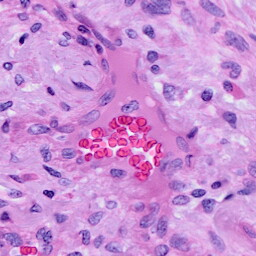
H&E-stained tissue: Cervix